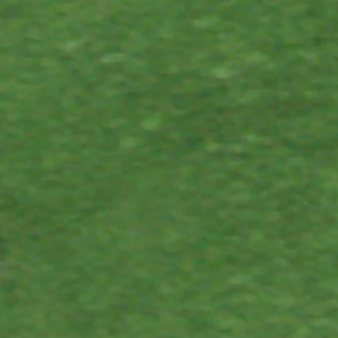
Label: other